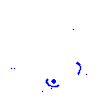
Particle: proton